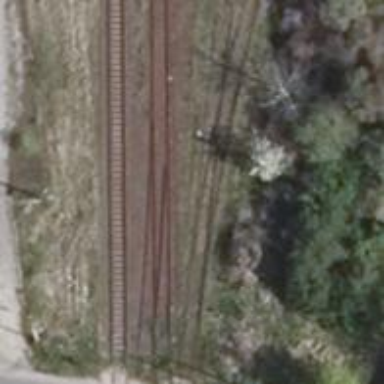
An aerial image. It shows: Abandoned railway.